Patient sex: F
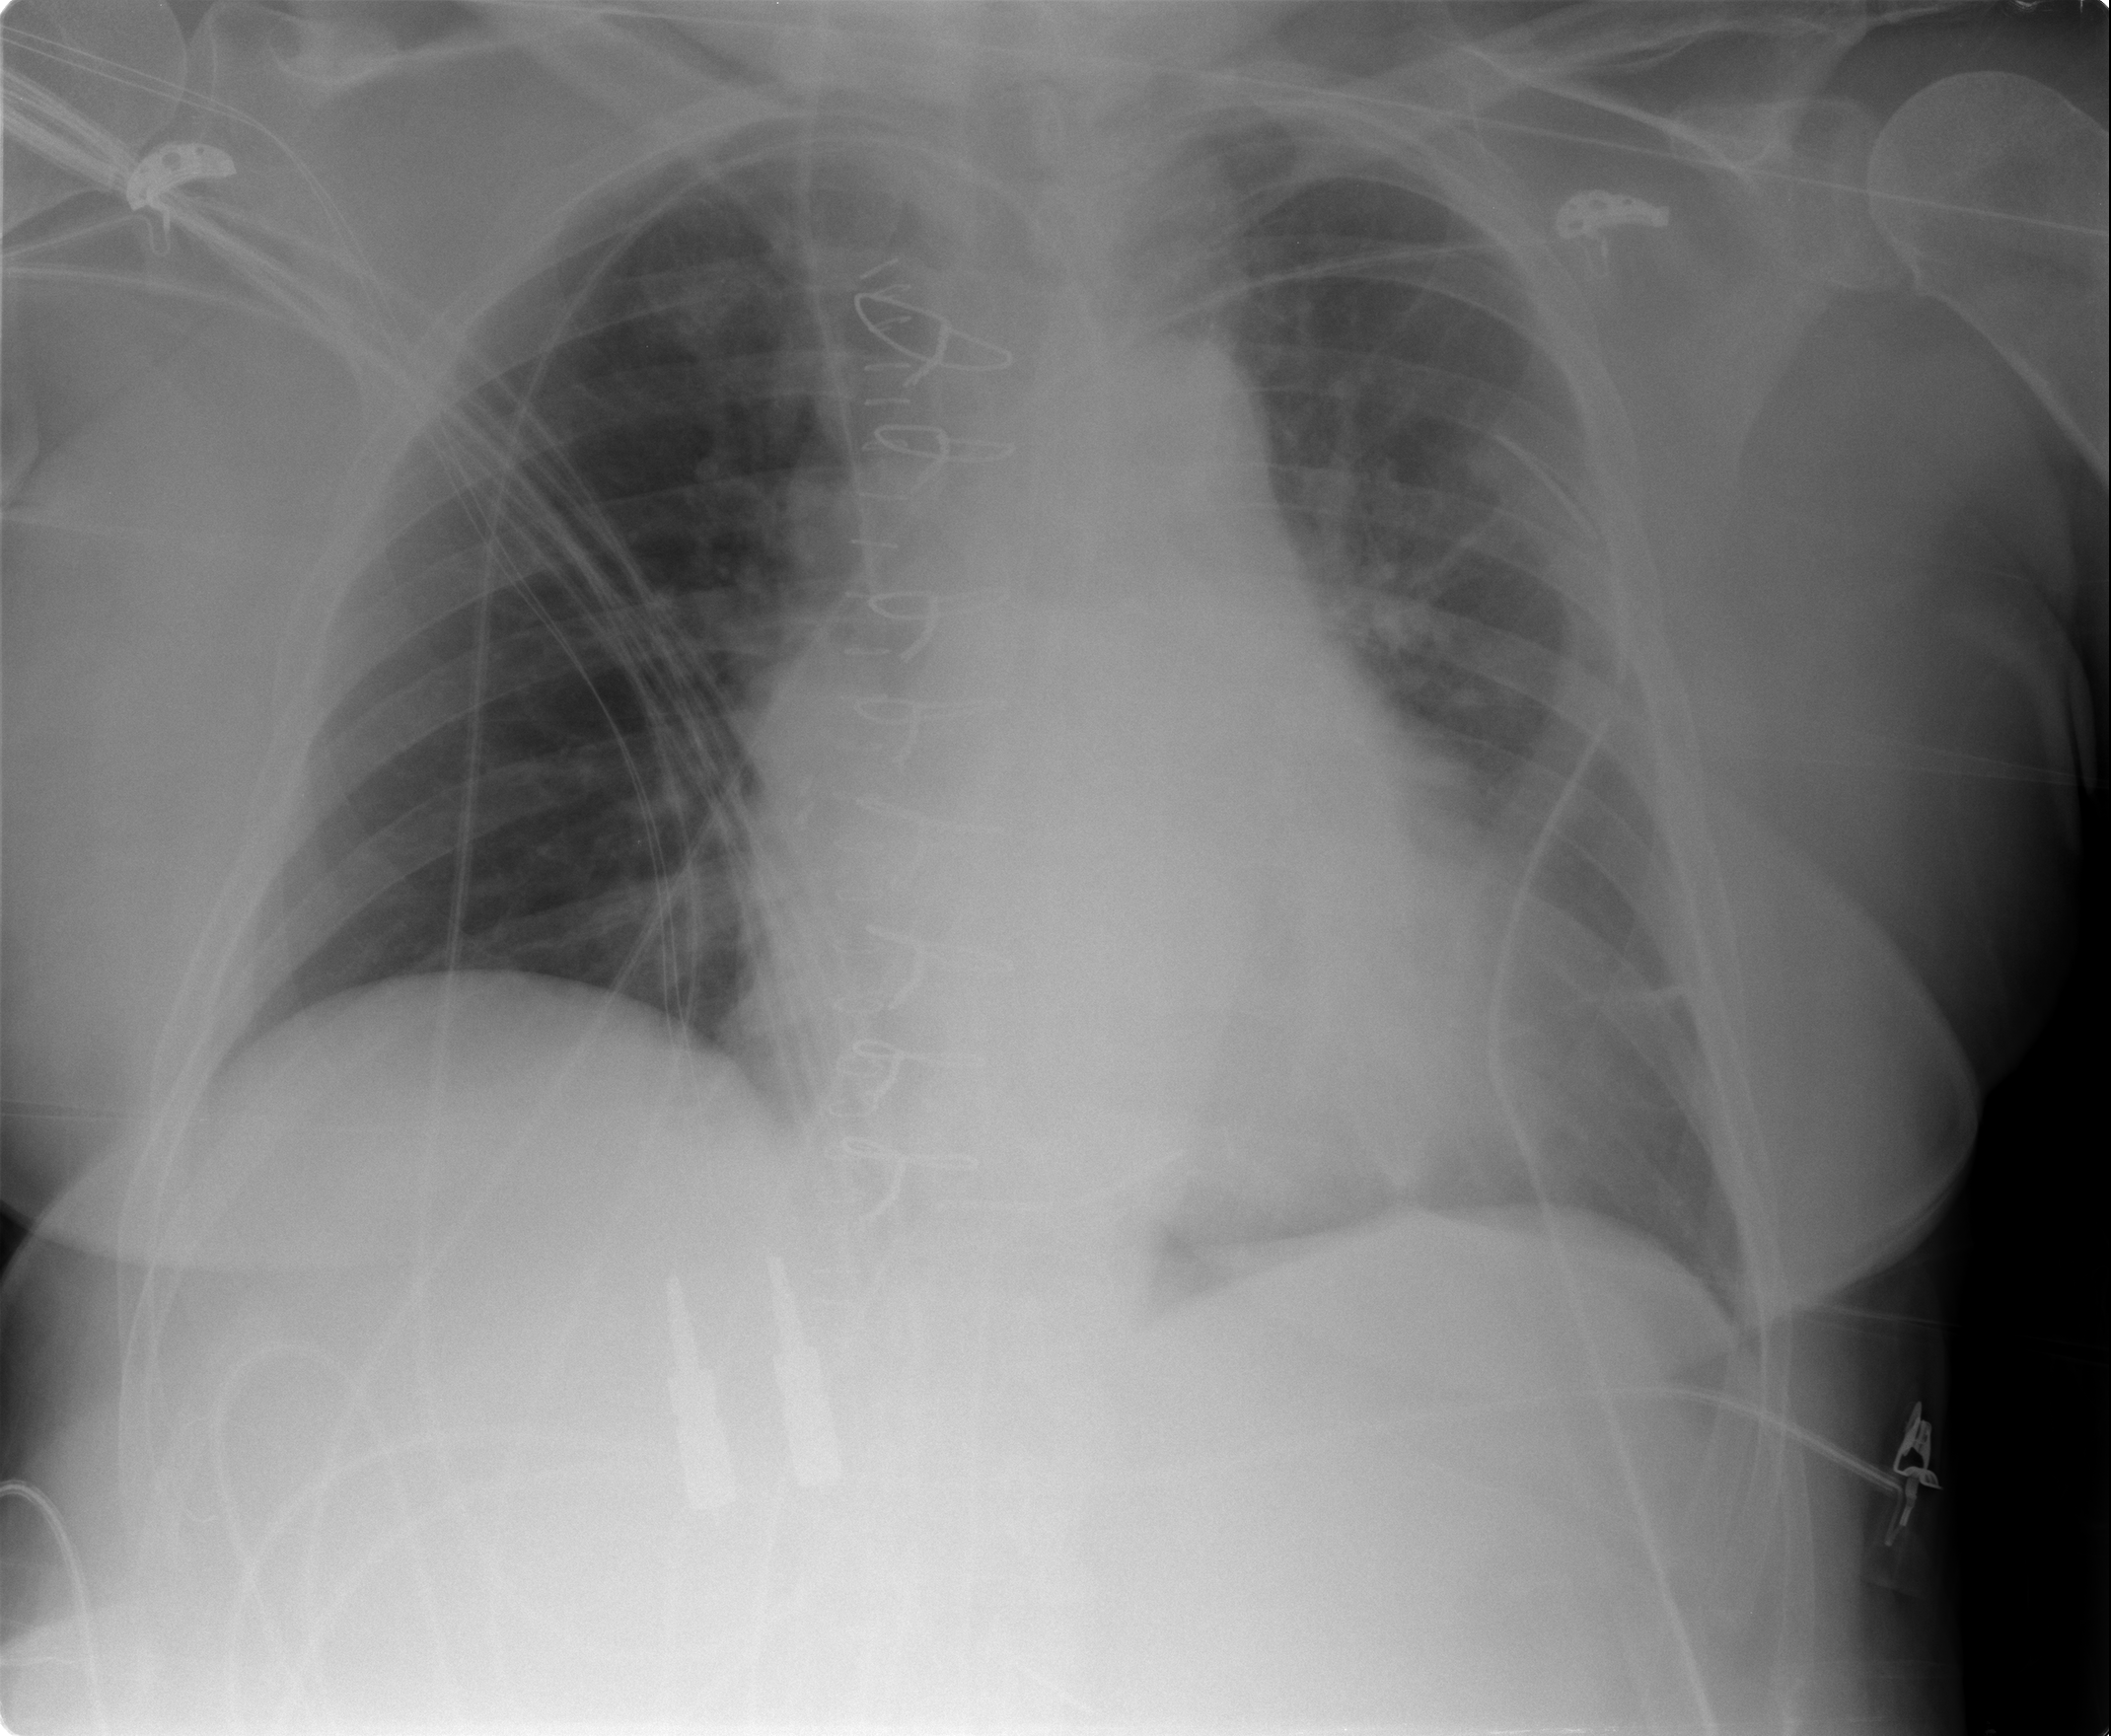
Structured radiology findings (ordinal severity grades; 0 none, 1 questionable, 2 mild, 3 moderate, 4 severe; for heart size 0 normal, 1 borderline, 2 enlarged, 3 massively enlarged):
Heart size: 1
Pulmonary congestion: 1
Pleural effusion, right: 0
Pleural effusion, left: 0
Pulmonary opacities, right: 0
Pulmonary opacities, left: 0
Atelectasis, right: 0
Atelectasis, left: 2